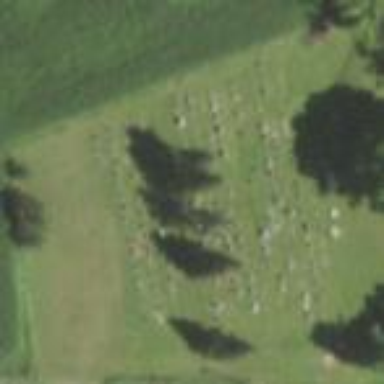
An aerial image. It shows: Cemetery.